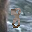
Label: 8